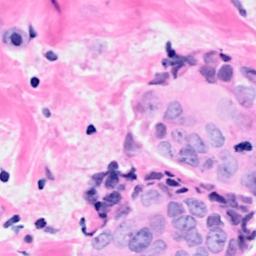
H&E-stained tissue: Breast